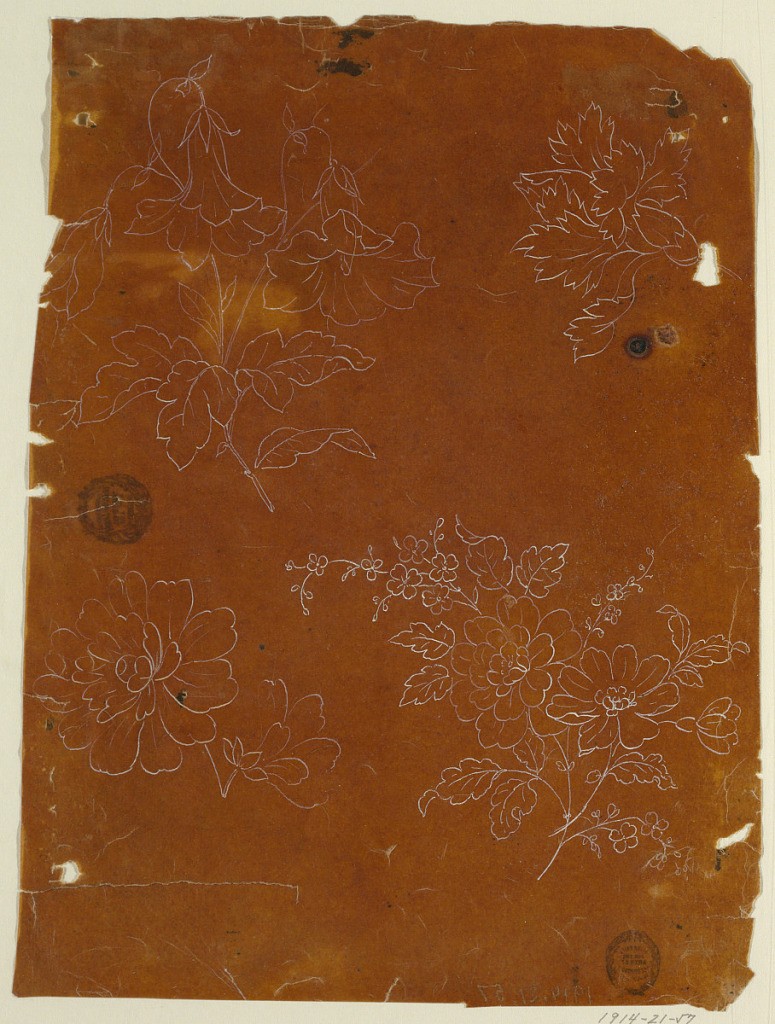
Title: Tracings of Four Flower Boughs for Embroidery
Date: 1825–1850
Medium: Brush and white paint on dark tracing paper, mounted
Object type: Drawing
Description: Probably intended for emrboideries. Top row: a bough with leaves and three bell flowers; a bough with a bud and leaves. Bottom row: a forked bough with two blossoms; a bough with two wild roses and a bough with leaves and small-sized blossoms.